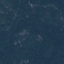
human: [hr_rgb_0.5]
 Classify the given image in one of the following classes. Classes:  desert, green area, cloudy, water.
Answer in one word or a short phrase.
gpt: green area